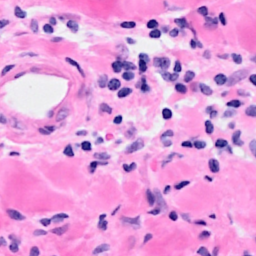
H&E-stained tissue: Breast